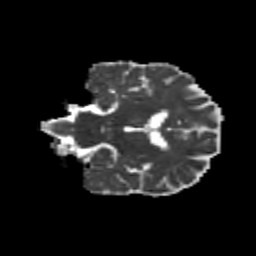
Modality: MD
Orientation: coronal
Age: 66
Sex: male
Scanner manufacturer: siemens
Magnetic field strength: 3 T
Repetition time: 8.6 s
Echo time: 0.095 s